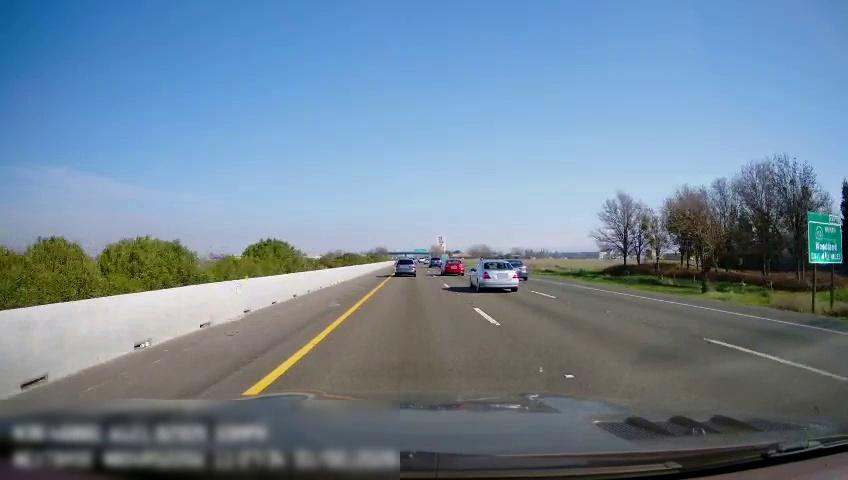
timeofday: Day
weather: Sunny
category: Drivable Space
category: Vehicles | SUV
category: Vehicles | Car
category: Vehicles | Car
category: Vehicles | SUV
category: Vehicles | Car
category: Lanes | Current Lane
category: Lanes | Current Lane
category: Lanes | Alternate Lane
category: Lanes | Alternate Lane
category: Traffic | Signs
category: Traffic | Signs